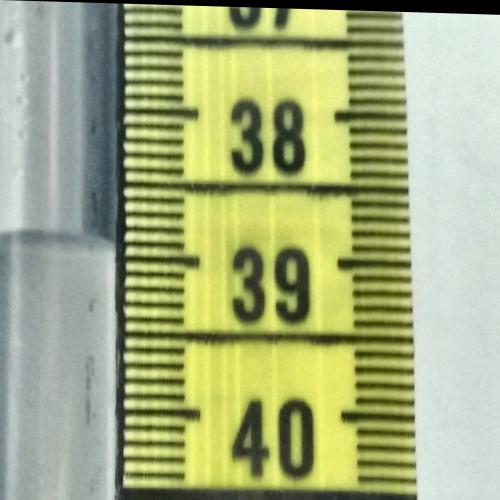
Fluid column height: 38.9 cm